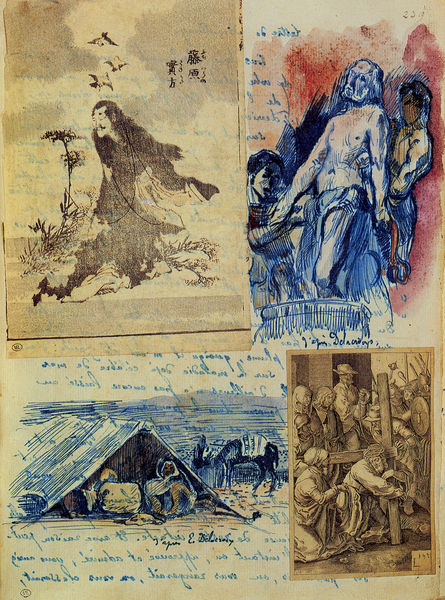
Titel: Folge aus "Noa Noa", Folge aus "Noa Noa"
Künstler: Paul Gauguin
Standort: Paris
Institution: Musée du Louvre
Schlagwörter: akt, baum, berg, blau, blätter, feder, himmel, mann, nackt, nackter, vogel, weiß, wolken, aquarell, bäume, frauen, landschaft, menschen, braun, bunt, frau, männer, skizze, zeichen, zeichnung, haus, rot, tier, tiere, beige, leute, bibel, mensch, tot, natur, vögel, hütte, kirche, esel, pferd, japan, schrift, bilder, papier, papiere, zwei, studie, moderne, farbe, grafik, graphik, kuh, wasserfarbe, herbst, tsunami, tusch, goya, japanisch, assemblage, collage, bad, vier, tusche, alter, buch, kreuz, religion, asien, druck, stich, seite, text, buchstaben, asiatisch, bleistift, entwurf, tinte, toulouse-lautrec, studien, chinesisch, china, christus, jesus, kreuzabnahme, kreuzigung, brief, picasso, reise, versuchung, stall, notizbuch, maulesel, dürer, postkarte, skizzenbuch, entwürfe, skizzen, maria, kupferstich, beweinung, veronika, ochse, hirten, christentum, dornenkrone, grablegung, ikone, handschrift, araber, zelt, zelte, geburt, krippe, drucke, ägypten, weihnachten, federzeichnung, kreuzgang, ochs, zeichnungen, michelangelo, notiz, kamel, handzeichnung, notizen, fragmente, ausschnitte, kalligraphie, christ, beduine, passion, tagebuch, montage, chinese, samurai, schweisstuch, veronica, stationen, kreuzweg, grafiken, mongolei, aufzeichnungen, vierteilig, kreuztragung, leben jesu, schärgen, ecce homo, aufgeklebt, postkarten, nachter, colllage, handzeichung, spiegelschrift, asiat, nomade, zeitungsausschnitte, eskimo, blau'ot, collgae, japanischer holzschnitt, künstlerbuch, peta, reisetagebuch, tuschzeichung, zeichnnng